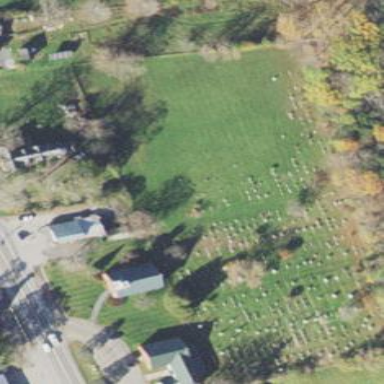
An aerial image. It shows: Cemetery.